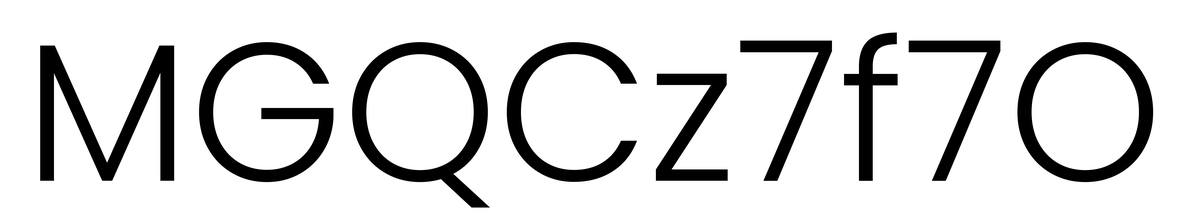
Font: Poppins-Light